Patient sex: F
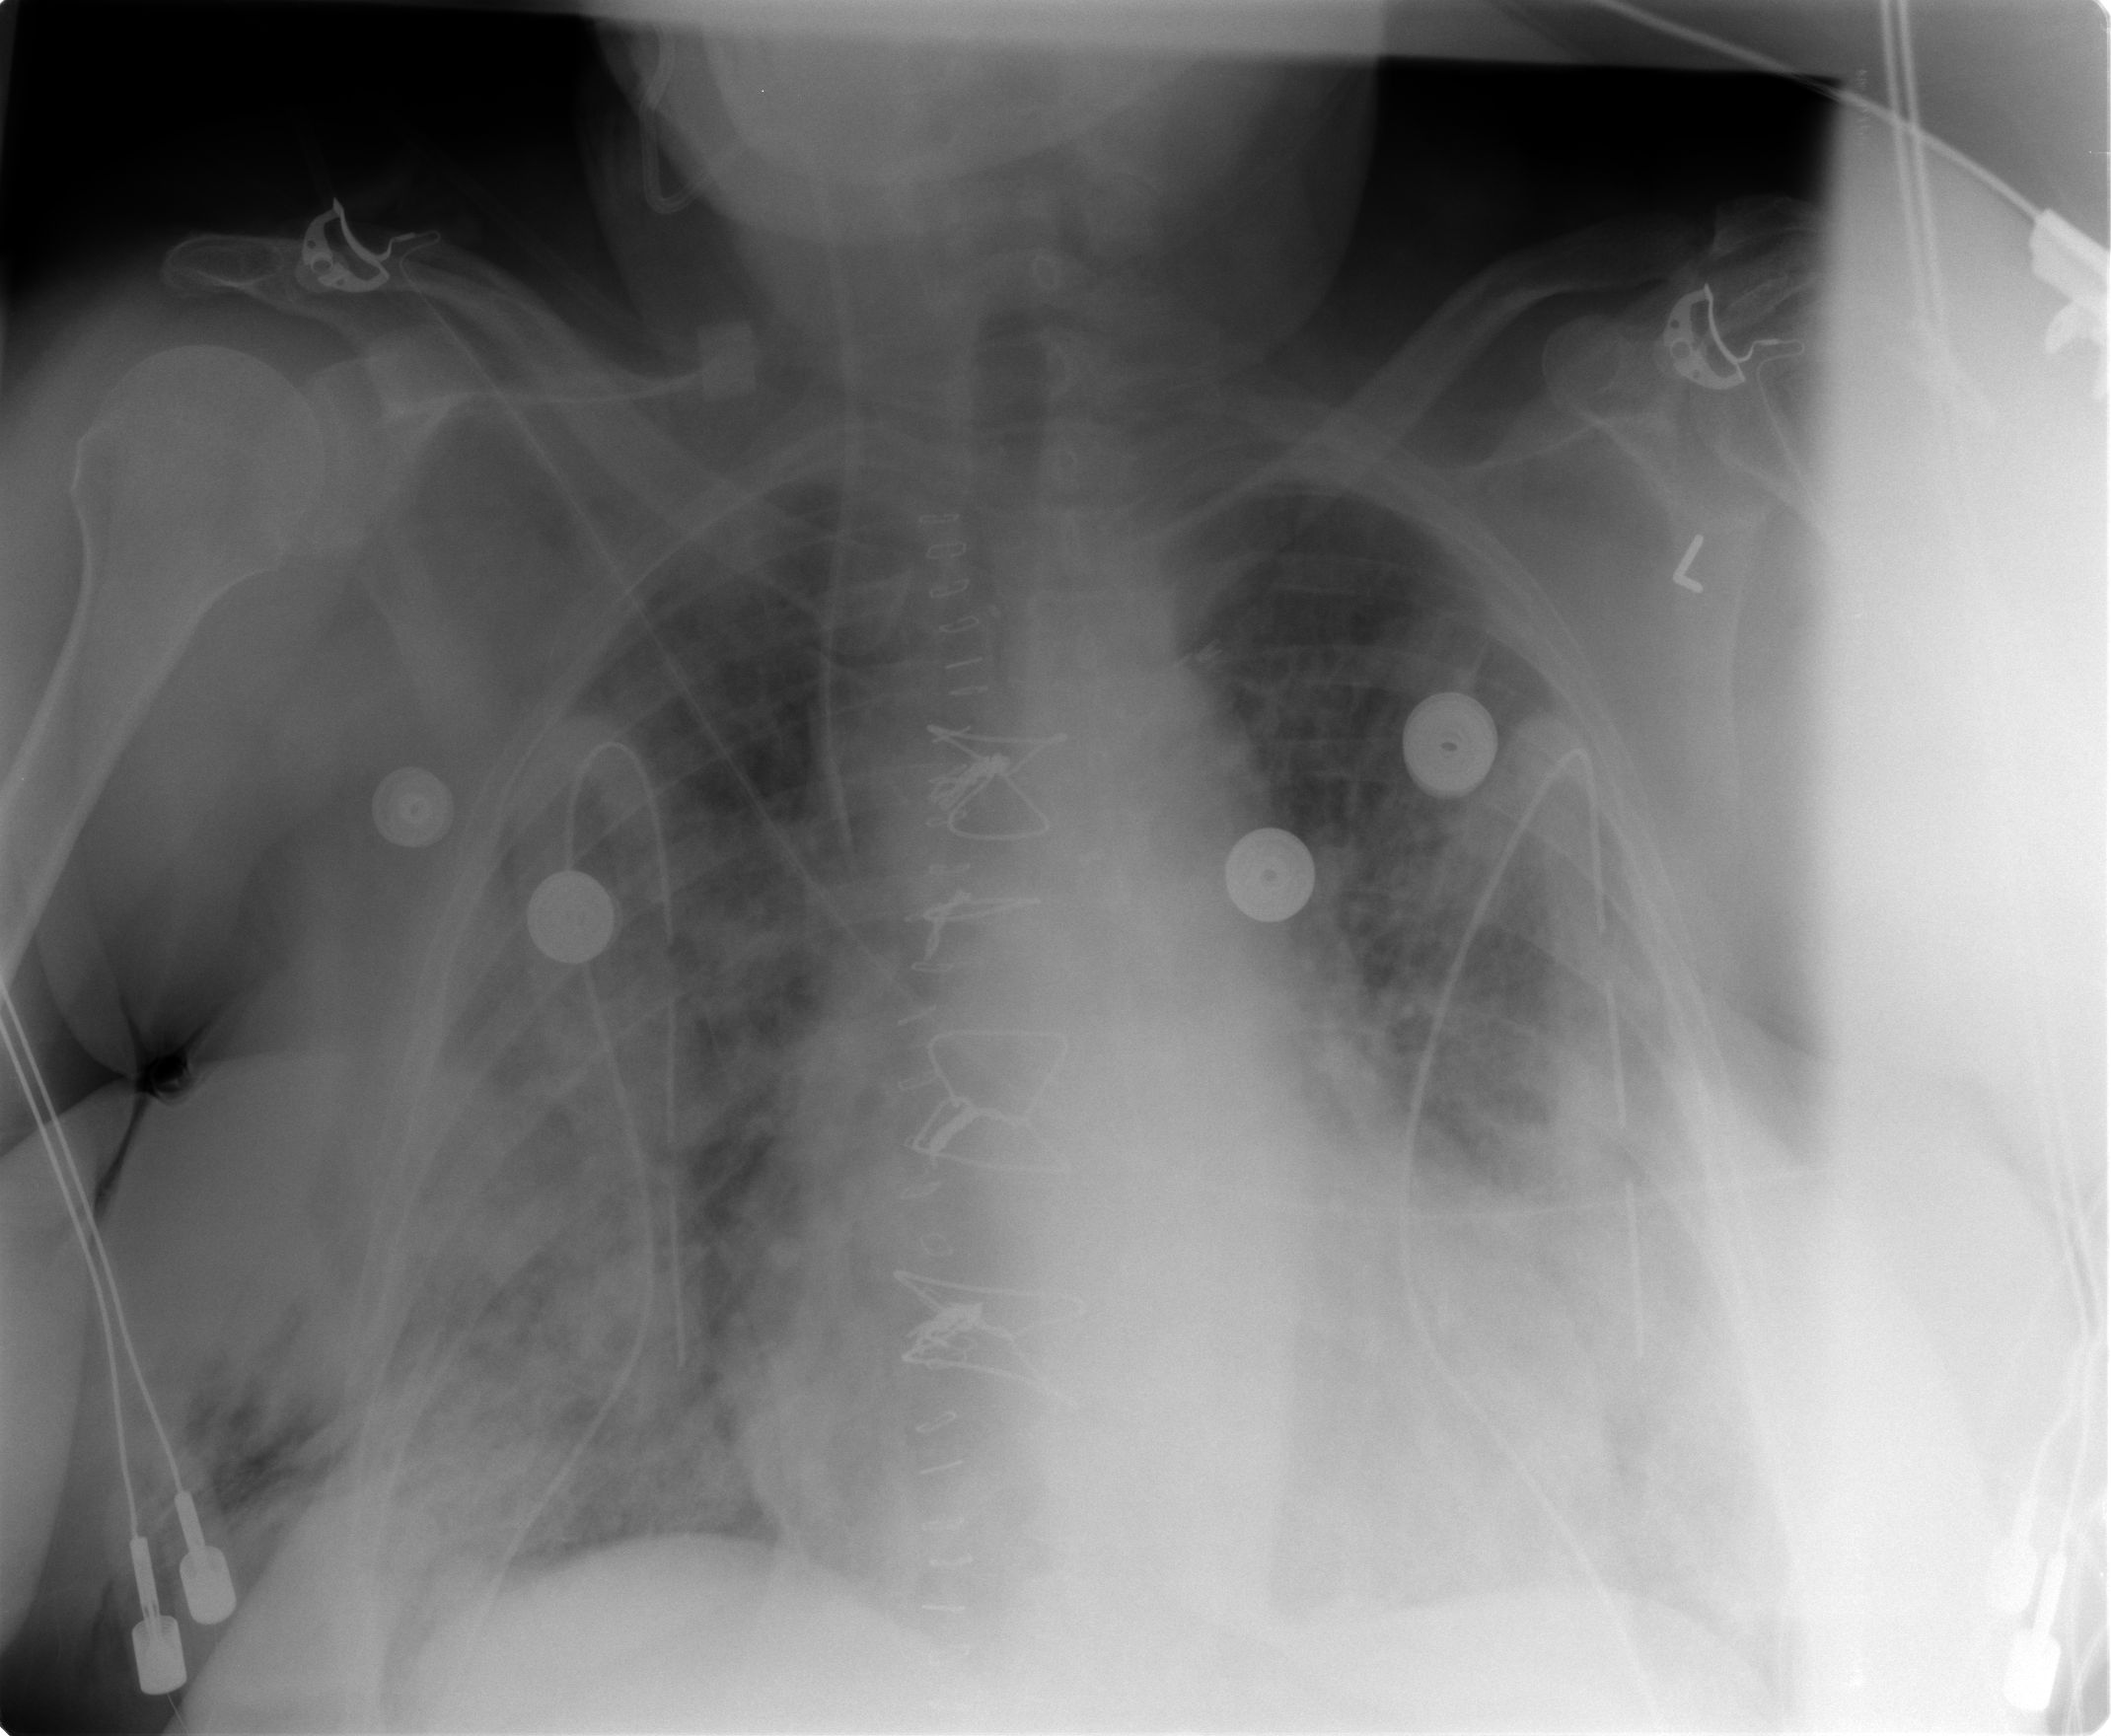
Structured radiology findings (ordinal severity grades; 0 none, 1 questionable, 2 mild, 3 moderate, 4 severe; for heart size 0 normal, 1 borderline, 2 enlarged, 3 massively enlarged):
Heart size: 1
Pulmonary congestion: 2
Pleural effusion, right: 0
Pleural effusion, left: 1
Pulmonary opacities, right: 0
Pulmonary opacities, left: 1
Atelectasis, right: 2
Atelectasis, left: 2